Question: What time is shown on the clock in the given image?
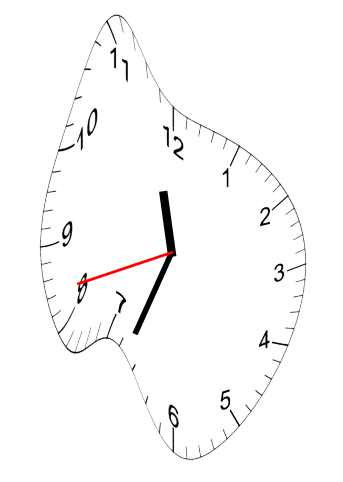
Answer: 11:33:42